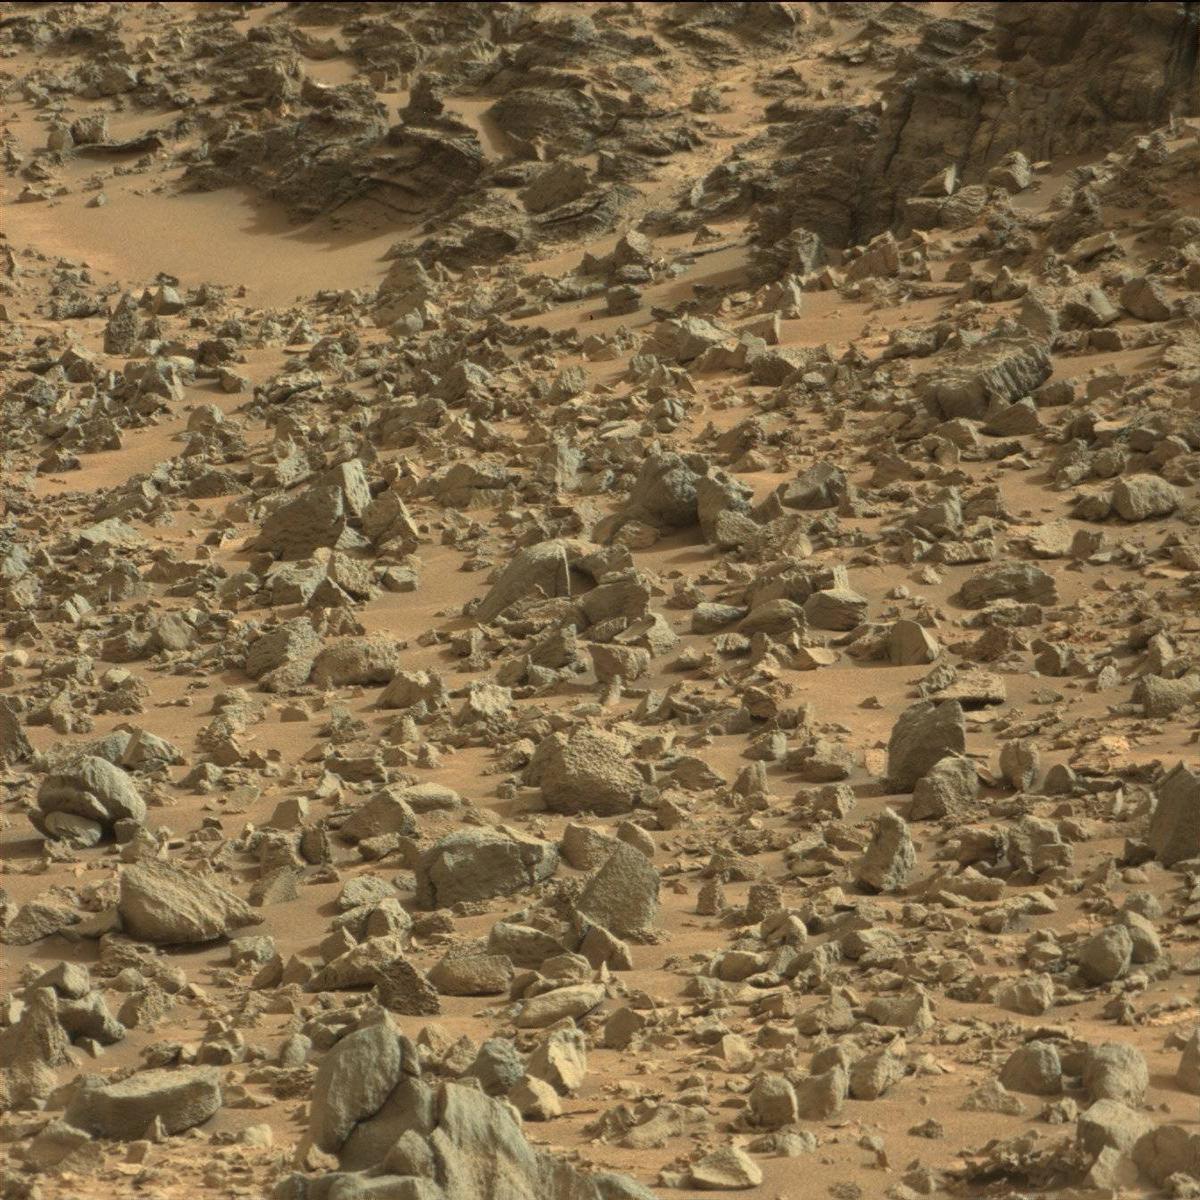
Terrain classes present: Bedrock, Sand / Soil